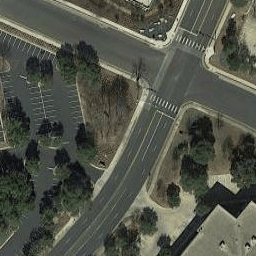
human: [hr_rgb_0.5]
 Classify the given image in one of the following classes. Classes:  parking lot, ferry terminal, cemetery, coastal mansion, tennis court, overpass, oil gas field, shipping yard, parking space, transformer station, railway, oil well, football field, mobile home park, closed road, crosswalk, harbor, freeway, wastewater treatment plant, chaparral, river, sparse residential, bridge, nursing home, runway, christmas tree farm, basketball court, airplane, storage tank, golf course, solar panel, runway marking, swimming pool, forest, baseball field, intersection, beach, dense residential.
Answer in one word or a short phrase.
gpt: intersection